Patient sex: M
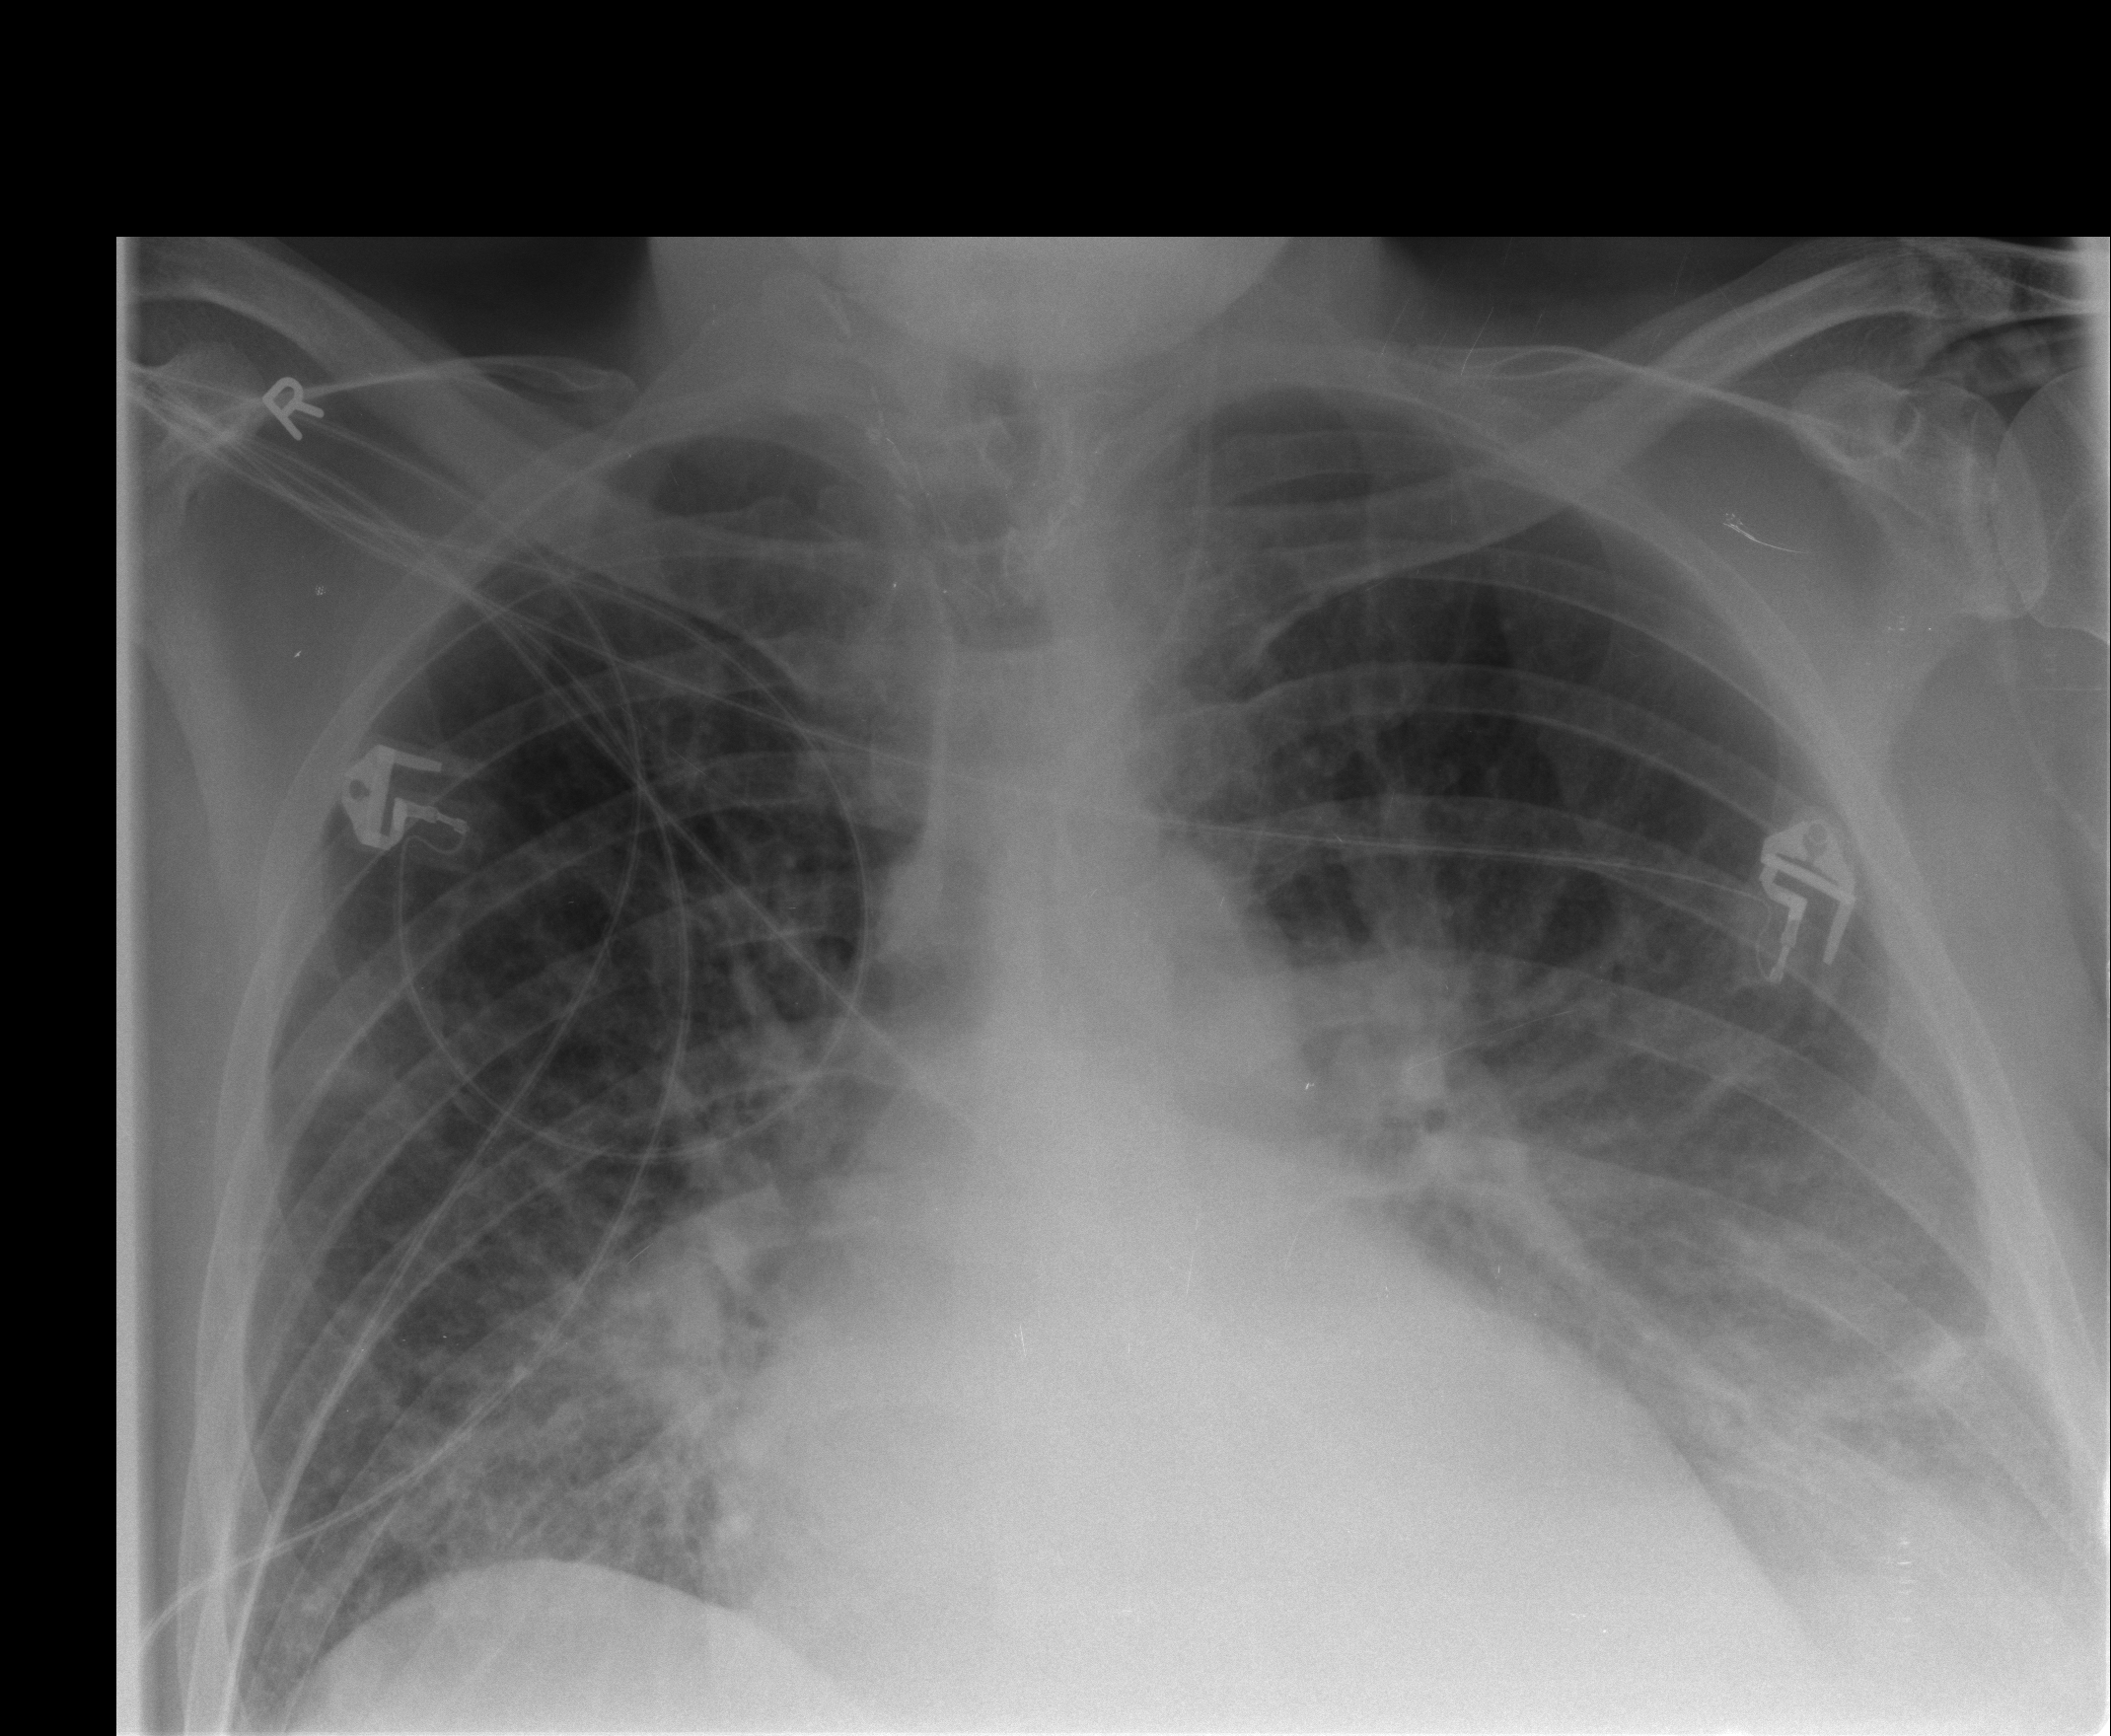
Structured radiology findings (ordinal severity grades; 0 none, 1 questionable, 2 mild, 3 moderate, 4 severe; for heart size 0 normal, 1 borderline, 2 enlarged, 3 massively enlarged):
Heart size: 2
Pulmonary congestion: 2
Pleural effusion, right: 2
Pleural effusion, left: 3
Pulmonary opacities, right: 2
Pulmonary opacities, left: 2
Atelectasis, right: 2
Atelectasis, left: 3